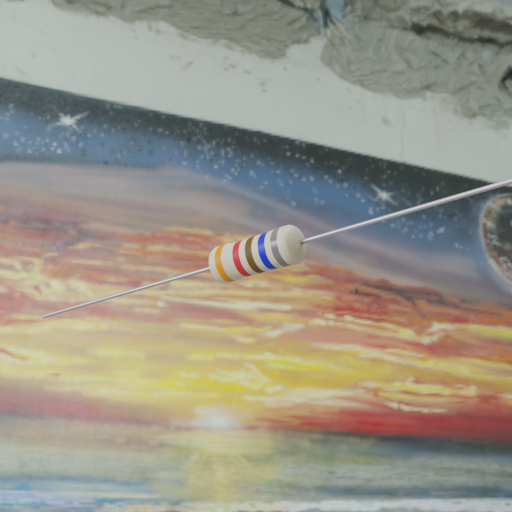
Resistor colour bands (in order): orange, red, brown, blue, gray